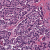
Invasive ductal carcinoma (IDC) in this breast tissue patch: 1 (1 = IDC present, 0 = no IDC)